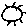
Label: sun